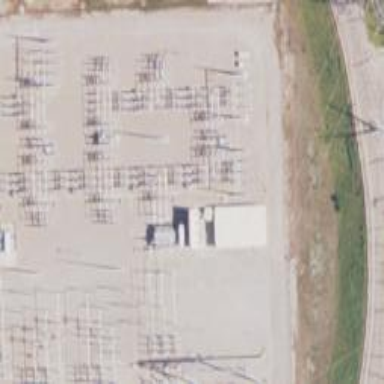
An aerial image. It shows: Switch for power supply.